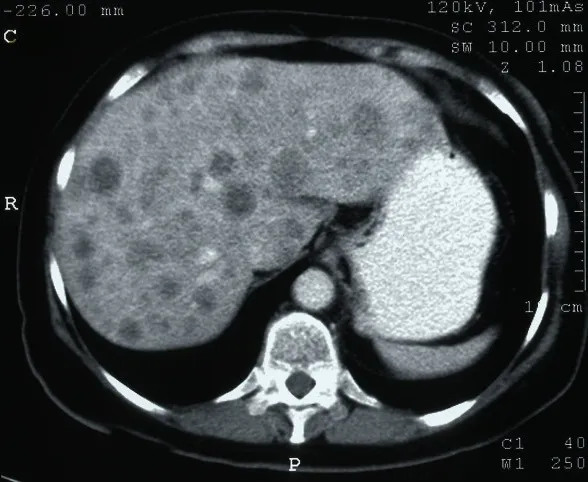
Contrast-enhanced computerised tomography scan of the abdomen demonstrating multiple liver metastases.
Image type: radiology (ct)